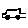
Label: car